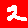
Digit: 2